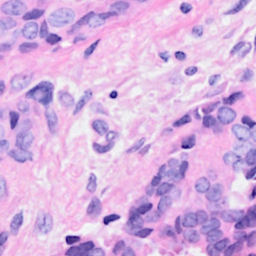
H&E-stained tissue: Breast